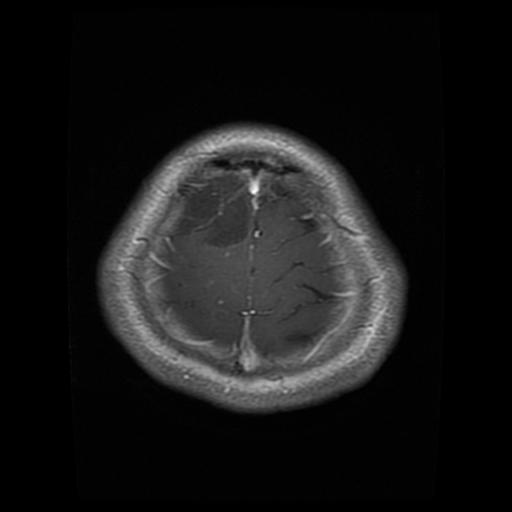
Label: glioma